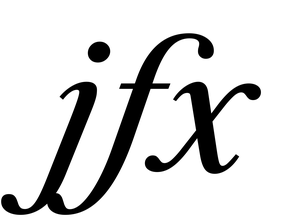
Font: LibreCaslonText-Italic_Italic